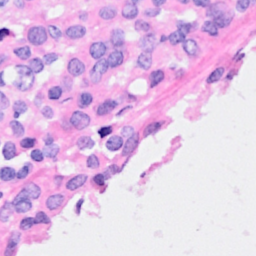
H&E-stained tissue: Breast